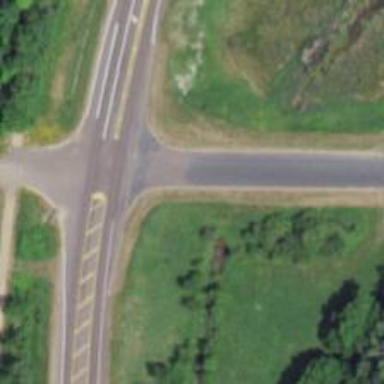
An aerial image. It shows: Stop road.